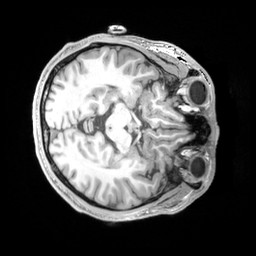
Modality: T1w
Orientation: axial
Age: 21
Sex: male
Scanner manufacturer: siemens
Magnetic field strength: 3 T
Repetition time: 2.53 s
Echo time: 0.00326 s